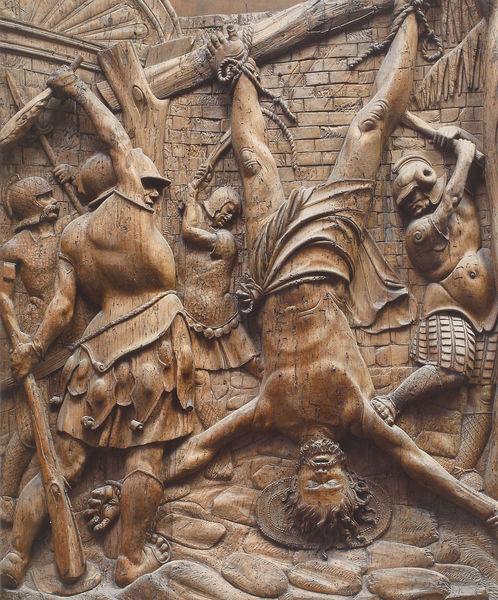
Titel: Hochaltar der ehemaligen Stiftskirche St. Kastulus in Moosburg
Standort: Moosburg, ehemalige Stiftskirche St. Kastulus (EU - D - Bayern)
Schlagwörter: mann, nackt, holz, wiese, rock, wand, stein, tod, relief, mauer, soldaten, seil, knüppel, soldat, strafe, helm, schnitzerei, schläger, helme, qual, opfer, keule, schlagen, folter, marter, gefesselt, kopfüber, reliev, tortur